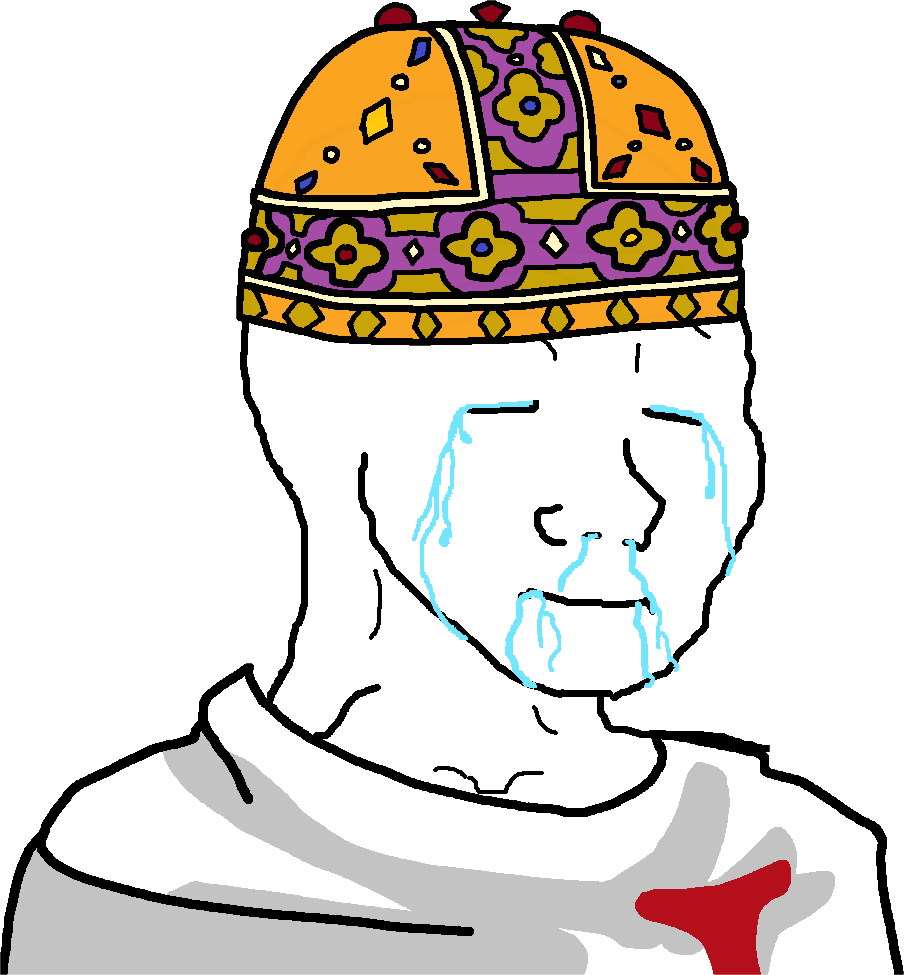
Label: 5_Crying_Wojak